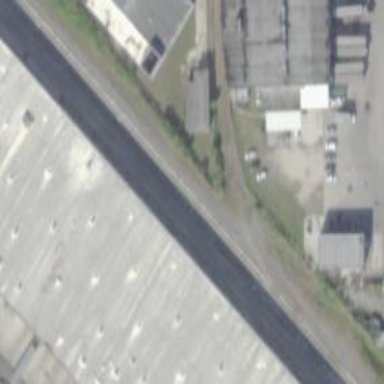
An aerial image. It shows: Railway spur service.